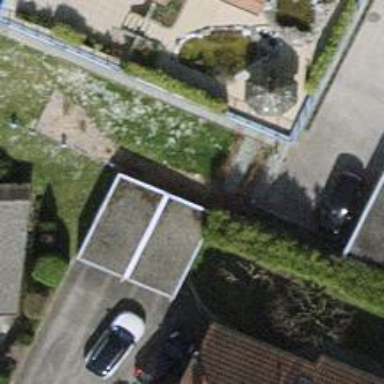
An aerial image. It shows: Garage.